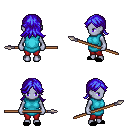
a pixel art fantasy rpg character, female body template, dark elf, purple skin, teal tunic, red pants, blue loose hair, black slippers, spear, four views (front, back, left, right), 2x2 character sprite sheet, small pixel art, hard edges, no anti-aliasing